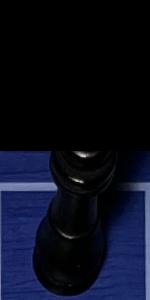
Label: King_Black